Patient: sex F, age 48
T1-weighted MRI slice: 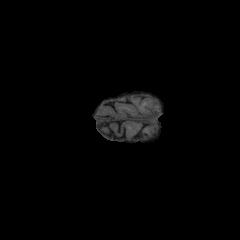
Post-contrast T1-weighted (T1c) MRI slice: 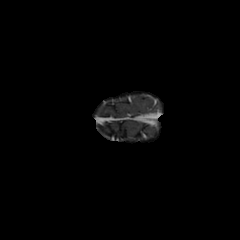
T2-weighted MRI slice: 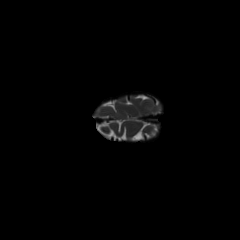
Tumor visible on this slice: no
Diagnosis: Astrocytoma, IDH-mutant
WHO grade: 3